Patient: sex M, age 65
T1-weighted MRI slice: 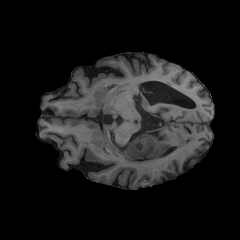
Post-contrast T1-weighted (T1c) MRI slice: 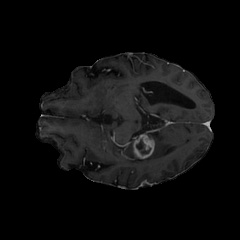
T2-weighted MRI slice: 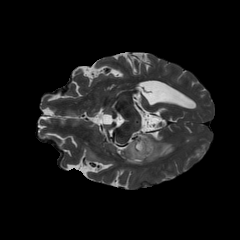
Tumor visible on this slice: yes
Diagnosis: Glioblastoma, IDH-wildtype
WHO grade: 4